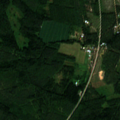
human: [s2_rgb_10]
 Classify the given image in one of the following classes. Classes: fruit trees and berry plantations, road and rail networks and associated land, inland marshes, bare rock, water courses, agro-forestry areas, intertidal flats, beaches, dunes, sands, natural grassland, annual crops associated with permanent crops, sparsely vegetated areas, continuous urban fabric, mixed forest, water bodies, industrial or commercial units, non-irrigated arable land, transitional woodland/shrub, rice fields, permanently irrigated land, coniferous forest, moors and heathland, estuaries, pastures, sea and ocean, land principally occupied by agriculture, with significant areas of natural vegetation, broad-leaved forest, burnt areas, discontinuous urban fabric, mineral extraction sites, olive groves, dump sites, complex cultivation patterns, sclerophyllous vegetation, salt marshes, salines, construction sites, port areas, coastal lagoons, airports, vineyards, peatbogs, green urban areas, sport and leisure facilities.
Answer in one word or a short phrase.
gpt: land principally occupied by agriculture, with significant areas of natural vegetation, coniferous forest, mixed forest